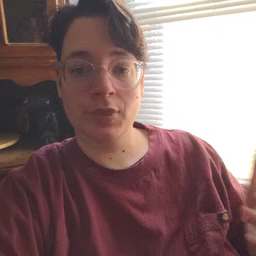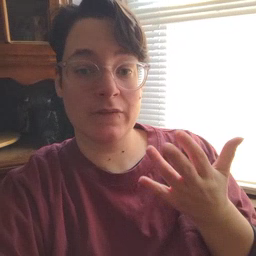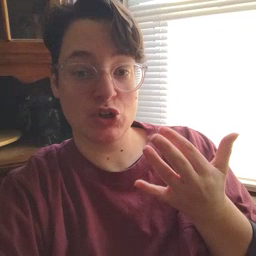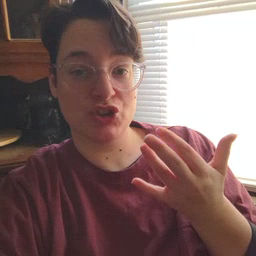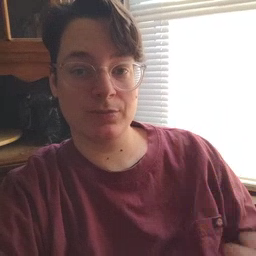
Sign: finger